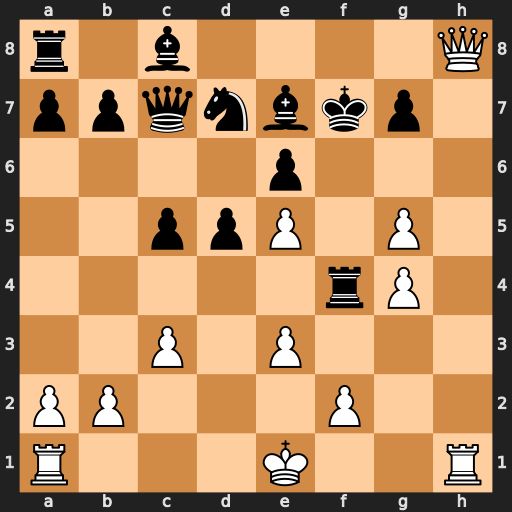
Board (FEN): r1b4Q/ppqnbkp1/4p3/2ppP1P1/5rP1/2P1P3/PP3P2/R3K2R
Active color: w
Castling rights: KQ
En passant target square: -
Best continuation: g6+ Kxg6 Qh5#